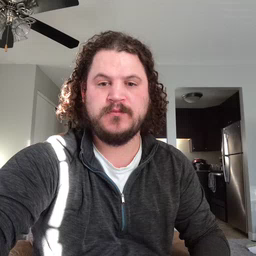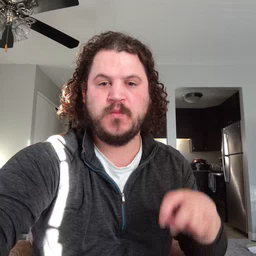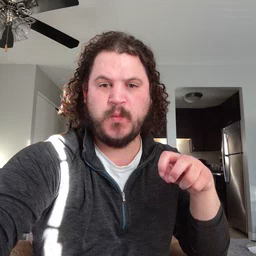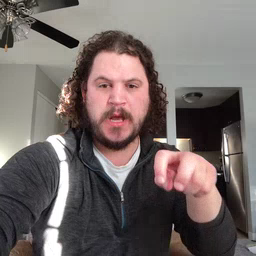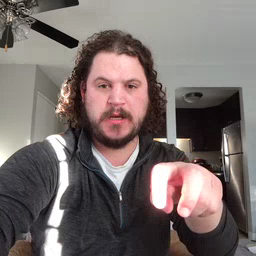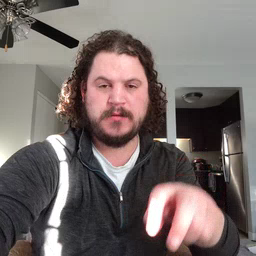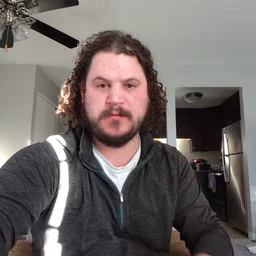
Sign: ride